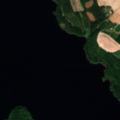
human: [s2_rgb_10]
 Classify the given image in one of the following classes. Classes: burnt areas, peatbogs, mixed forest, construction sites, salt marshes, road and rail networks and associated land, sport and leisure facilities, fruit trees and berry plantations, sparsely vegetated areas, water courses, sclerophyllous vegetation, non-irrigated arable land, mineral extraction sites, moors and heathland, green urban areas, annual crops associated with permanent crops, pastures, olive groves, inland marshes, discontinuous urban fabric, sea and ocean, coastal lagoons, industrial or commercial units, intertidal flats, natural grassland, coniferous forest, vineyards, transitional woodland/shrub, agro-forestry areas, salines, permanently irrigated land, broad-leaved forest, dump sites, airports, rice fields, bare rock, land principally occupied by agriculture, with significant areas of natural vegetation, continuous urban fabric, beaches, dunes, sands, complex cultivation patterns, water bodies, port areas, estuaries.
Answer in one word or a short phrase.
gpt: land principally occupied by agriculture, with significant areas of natural vegetation, coniferous forest, mixed forest, water bodies